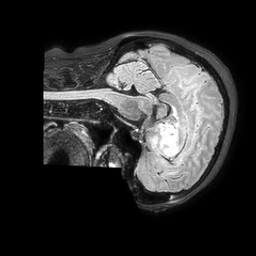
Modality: FLAIR
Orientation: sagittal
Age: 59
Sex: female
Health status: ill
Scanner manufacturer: philips
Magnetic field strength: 3 T
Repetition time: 4.8 s
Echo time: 0.34 s